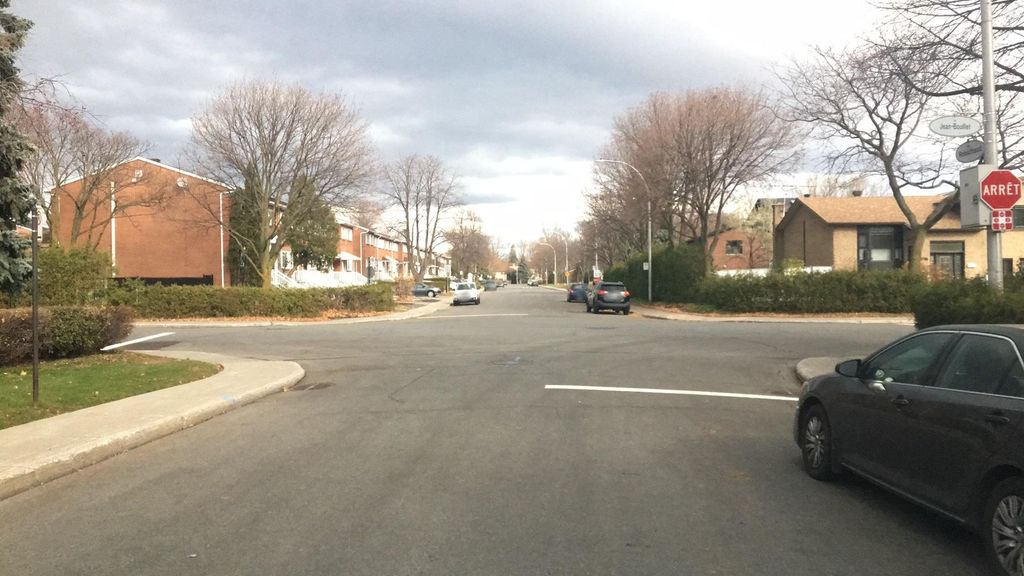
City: montreal